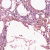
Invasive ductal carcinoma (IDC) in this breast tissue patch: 0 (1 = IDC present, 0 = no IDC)